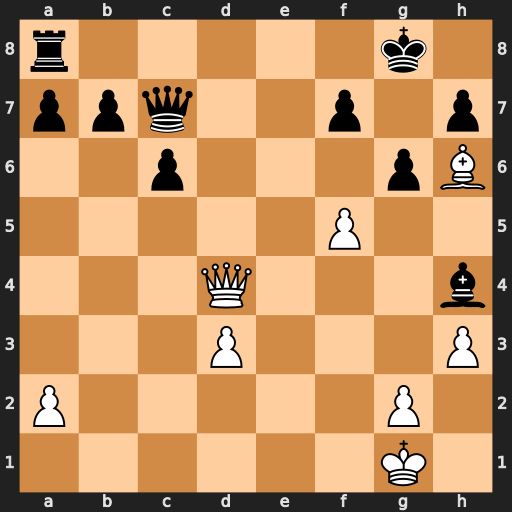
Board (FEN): r5k1/ppq2p1p/2p3pB/5P2/3Q3b/3P3P/P5P1/6K1
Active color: w
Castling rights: -
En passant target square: -
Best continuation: Qg7#